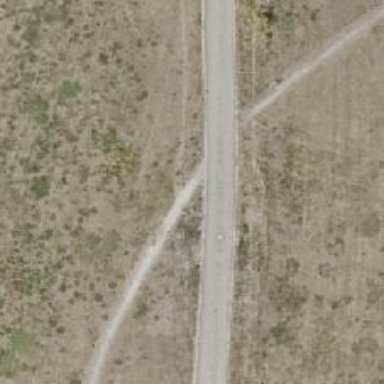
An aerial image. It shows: Footway along the road.